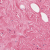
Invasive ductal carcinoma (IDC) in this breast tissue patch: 0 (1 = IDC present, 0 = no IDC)